Question: if I want to run sale at main method or as an application instead as java beans,what should I add at the main method???, because right now running it as a java beans works fine, but when I run it as an application, nothing happens because I need to add some code in main method.
'''
import java.awt.Frame;
import java.awt.event.ActionEvent;
import java.awt.event.ActionListener;
import java.awt.event.WindowEvent;
import java.awt.event.WindowListener;
import java.awt.Dimension;
import java.awt.Label;
import java.awt.Rectangle;
import java.awt.Point;
import java.awt.Button;
import java.awt.TextField;
public class Sale extends Frame implements ActionListener, WindowListener {
private static final long serialVersionUID = 1L;
private Label custNameLbl = null;
private Label itemNameLbl = null;
private Label qtyLbl = null;
private Label priceLbl = null;
private Label msgLbl = null;
private Button button = null;
private TextField custNameTF = null;
private TextField itemNameTF = null;
private TextField qtyTF = null;
private TextField priceTF = null;
@Override
public void windowOpened(WindowEvent e) {
// TODO Auto-generated method stub
}
@Override
public void windowClosing(WindowEvent e) {
// TODO Auto-generated method stub
}
@Override
public void windowClosed(WindowEvent e) {
// TODO Auto-generated method stub
}
@Override
public void windowIconified(WindowEvent e) {
// TODO Auto-generated method stub
}
@Override
public void windowDeiconified(WindowEvent e) {
// TODO Auto-generated method stub
}
@Override
public void windowActivated(WindowEvent e) {
// TODO Auto-generated method stub
}
@Override
public void windowDeactivated(WindowEvent e) {
// TODO Auto-generated method stub
}
@Override
public void actionPerformed(ActionEvent e) {
int qty;
double price;
double cost;
qty = Integer.parseInt(qtyTF.getText());
price = Double.parseDouble(priceTF.getText());
cost = price * qty * 1.065;
this.add(msgLbl, null);
msgLbl.setText("The cost of this " + "transaction is: $" + cost);
custNameTF.setText("");
itemNameTF.setText("");
qtyTF.setText("");
priceTF.setText("");
// System.out.println(cost);
// TODO Auto-generated method stub
}
/**
* This method initializes button
*
* @return java.awt.Button
*/
private Button getButton() {
if (button == null) {
button = new Button();
button.setLocation(new Point(126, 198));
button.setLabel("Calc");
button.setSize(new Dimension(40, 23));
button.addActionListener(this);
}
return button;
}
/**
* This method initializes custNameTF
*
* @return java.awt.TextField
*/
private TextField getCustNameTF() {
if (custNameTF == null) {
custNameTF = new TextField();
custNameTF.setBounds(new Rectangle(116, 42, 140, 23));
}
return custNameTF;
}
/**
* This method initializes itemNameTF
*
* @return java.awt.TextField
*/
private TextField getItemNameTF() {
if (itemNameTF == null) {
itemNameTF = new TextField();
itemNameTF.setBounds(new Rectangle(116, 77, 137, 23));
}
return itemNameTF;
}
/**
* This method initializes qtyTF
*
* @return java.awt.TextField
*/
private TextField getQtyTF() {
if (qtyTF == null) {
qtyTF = new TextField();
qtyTF.setBounds(new Rectangle(95, 114, 56, 23));
}
return qtyTF;
}
/**
* This method initializes priceTF
*
* @return java.awt.TextField
*/
private TextField getPriceTF() {
if (priceTF == null) {
priceTF = new TextField();
priceTF.setBounds(new Rectangle(203, 114, 49, 23));
}
return priceTF;
}
/**
* I need to run sale from main method or in other words pass the values to
* msgLbl
*/
public static void main(String[] args) {
Sale saleTest = new Sale();
// TODO Auto-generated method stub
}
/**
* This is the default constructor
*/
public Sale() {
super();
initialize();
}
/**
* This method initializes this
*
* @return void
*/
private void initialize() {
msgLbl = new Label();
msgLbl.setText("Label");
msgLbl.setSize(new Dimension(290, 23));
msgLbl.setAlignment(Label.CENTER);
msgLbl.setLocation(new Point(4, 170));
priceLbl = new Label();
priceLbl.setBounds(new Rectangle(161, 114, 36, 23));
priceLbl.setAlignment(Label.RIGHT);
priceLbl.setText("Price");
qtyLbl = new Label();
qtyLbl.setBounds(new Rectangle(35, 114, 51, 23));
qtyLbl.setAlignment(Label.RIGHT);
qtyLbl.setText("Quantity");
itemNameLbl = new Label();
itemNameLbl.setBounds(new Rectangle(34, 77, 72, 23));
itemNameLbl.setAlignment(Label.RIGHT);
itemNameLbl.setText("Item Name");
custNameLbl = new Label();
custNameLbl.setBounds(new Rectangle(5, 42, 101, 23));
custNameLbl.setAlignment(Label.RIGHT);
custNameLbl.setText("Customer Name");
this.setLayout(null);
this.setSize(300, 229);
this.setTitle("Frame");
this.add(custNameLbl, null);
this.add(itemNameLbl, null);
this.add(qtyLbl, null);
this.add(priceLbl, null);
this.add(getButton(), null);
this.add(getCustNameTF(), null);
this.add(getItemNameTF(), null);
this.add(getQtyTF(), null);
this.add(getPriceTF(), null);
}
}
'''
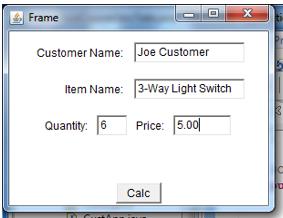
Answer: you need a 'Sale' constructor, adding all the components. something like this, though you may want to fix the formatting with LayoutManagers.
'''
public Sale {
add(custNameLbl);
add(itemNameLbl);
add(qtyLbl);
...
// add the rest of your components
}
'''
Here's how to run it.
'''
public class Sale extends Frame implements ActionListener, WindowListener {
public Sale {
add(custNameLbl);
add(itemNameLbl);
add(qtyLbl);
...
// add the rest of your components
}
...
// rest of code
...
public static void main(String[] args){
SwingUtilities.invokeLater(new Runnable(){
public void run(){
Sale sale = new Sale();
sale.setVisible(true);
}
});
}
}
'''
There's actually some other things you need to fix in your code before it will run the way you want. But to get it up and running, just remember you need to add the components, before instantiating the 'Frame' in the 'main'.
Another hint: you seem to have you 'Frame' implementing ActionListener, but what I think you really want is for the 'ActionListener to be registered with your button and not the frame. Consider the following
'''
button.addActionListener(new ActionListener(){
@Override
public void actionPerformed(ActionEvent e) {
int qty;
double price;
double cost;
qty = Integer.parseInt(qtyTF.getText());
price = Double.parseDouble(priceTF.getText());
cost = price * qty * 1.065;
this.add(msgLbl, null);
msgLbl.setText("The cost of this " + "transaction is: $" + cost);
custNameTF.setText("");
itemNameTF.setText("");
qtyTF.setText("");
priceTF.setText("");
// System.out.println(cost);
// TODO Auto-generated method stub
}
});
'''